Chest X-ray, PA view. Patient: 56 years old, sex M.
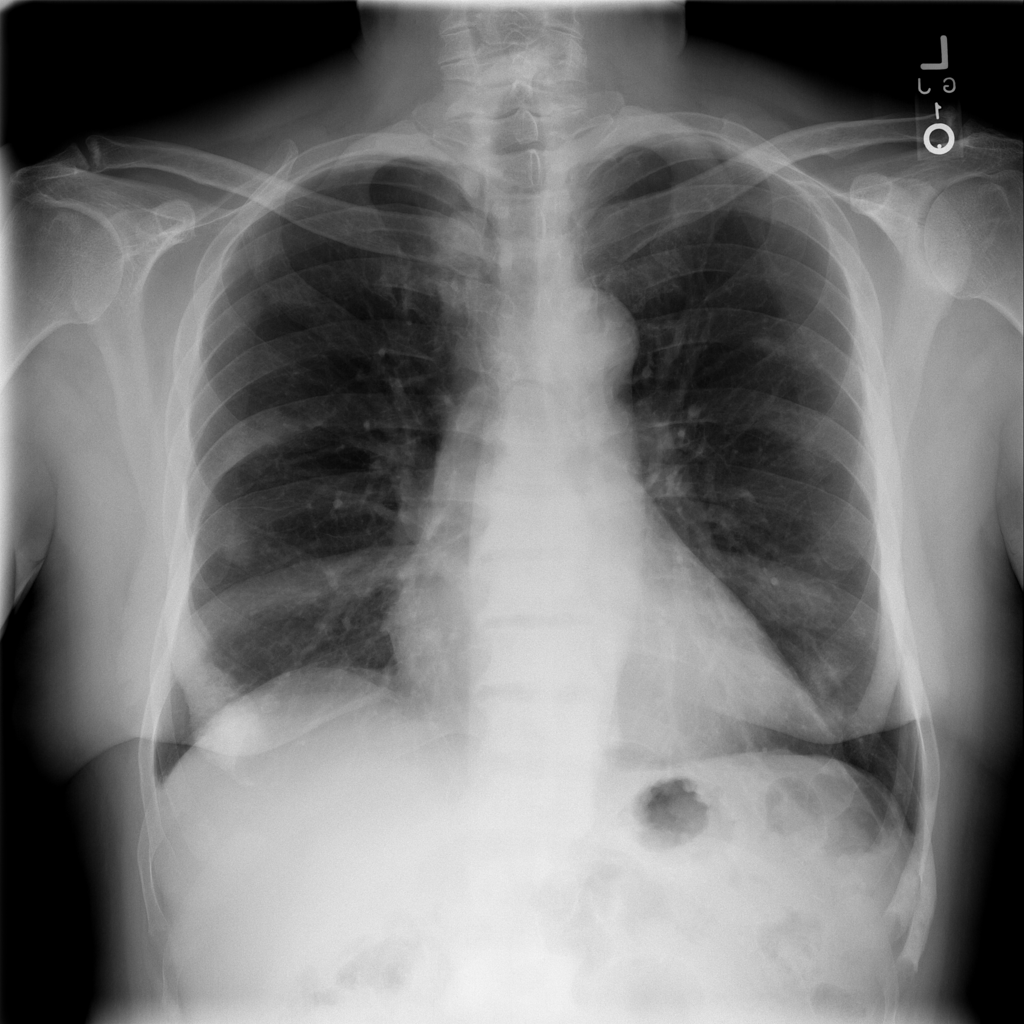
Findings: Effusion, Infiltration, Nodule